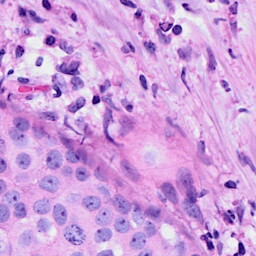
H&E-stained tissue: Breast